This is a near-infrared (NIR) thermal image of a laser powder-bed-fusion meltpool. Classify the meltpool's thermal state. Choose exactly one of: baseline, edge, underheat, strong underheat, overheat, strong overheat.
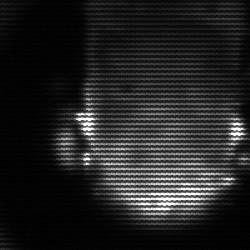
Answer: baseline